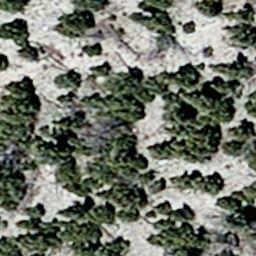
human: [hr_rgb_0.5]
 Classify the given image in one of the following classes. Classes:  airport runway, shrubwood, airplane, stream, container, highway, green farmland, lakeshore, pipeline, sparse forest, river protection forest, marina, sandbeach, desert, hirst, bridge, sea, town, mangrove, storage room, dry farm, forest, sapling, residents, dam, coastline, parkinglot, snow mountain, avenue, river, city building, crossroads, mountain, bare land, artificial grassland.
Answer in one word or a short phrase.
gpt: sparse forest